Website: apple
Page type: customer-info-address
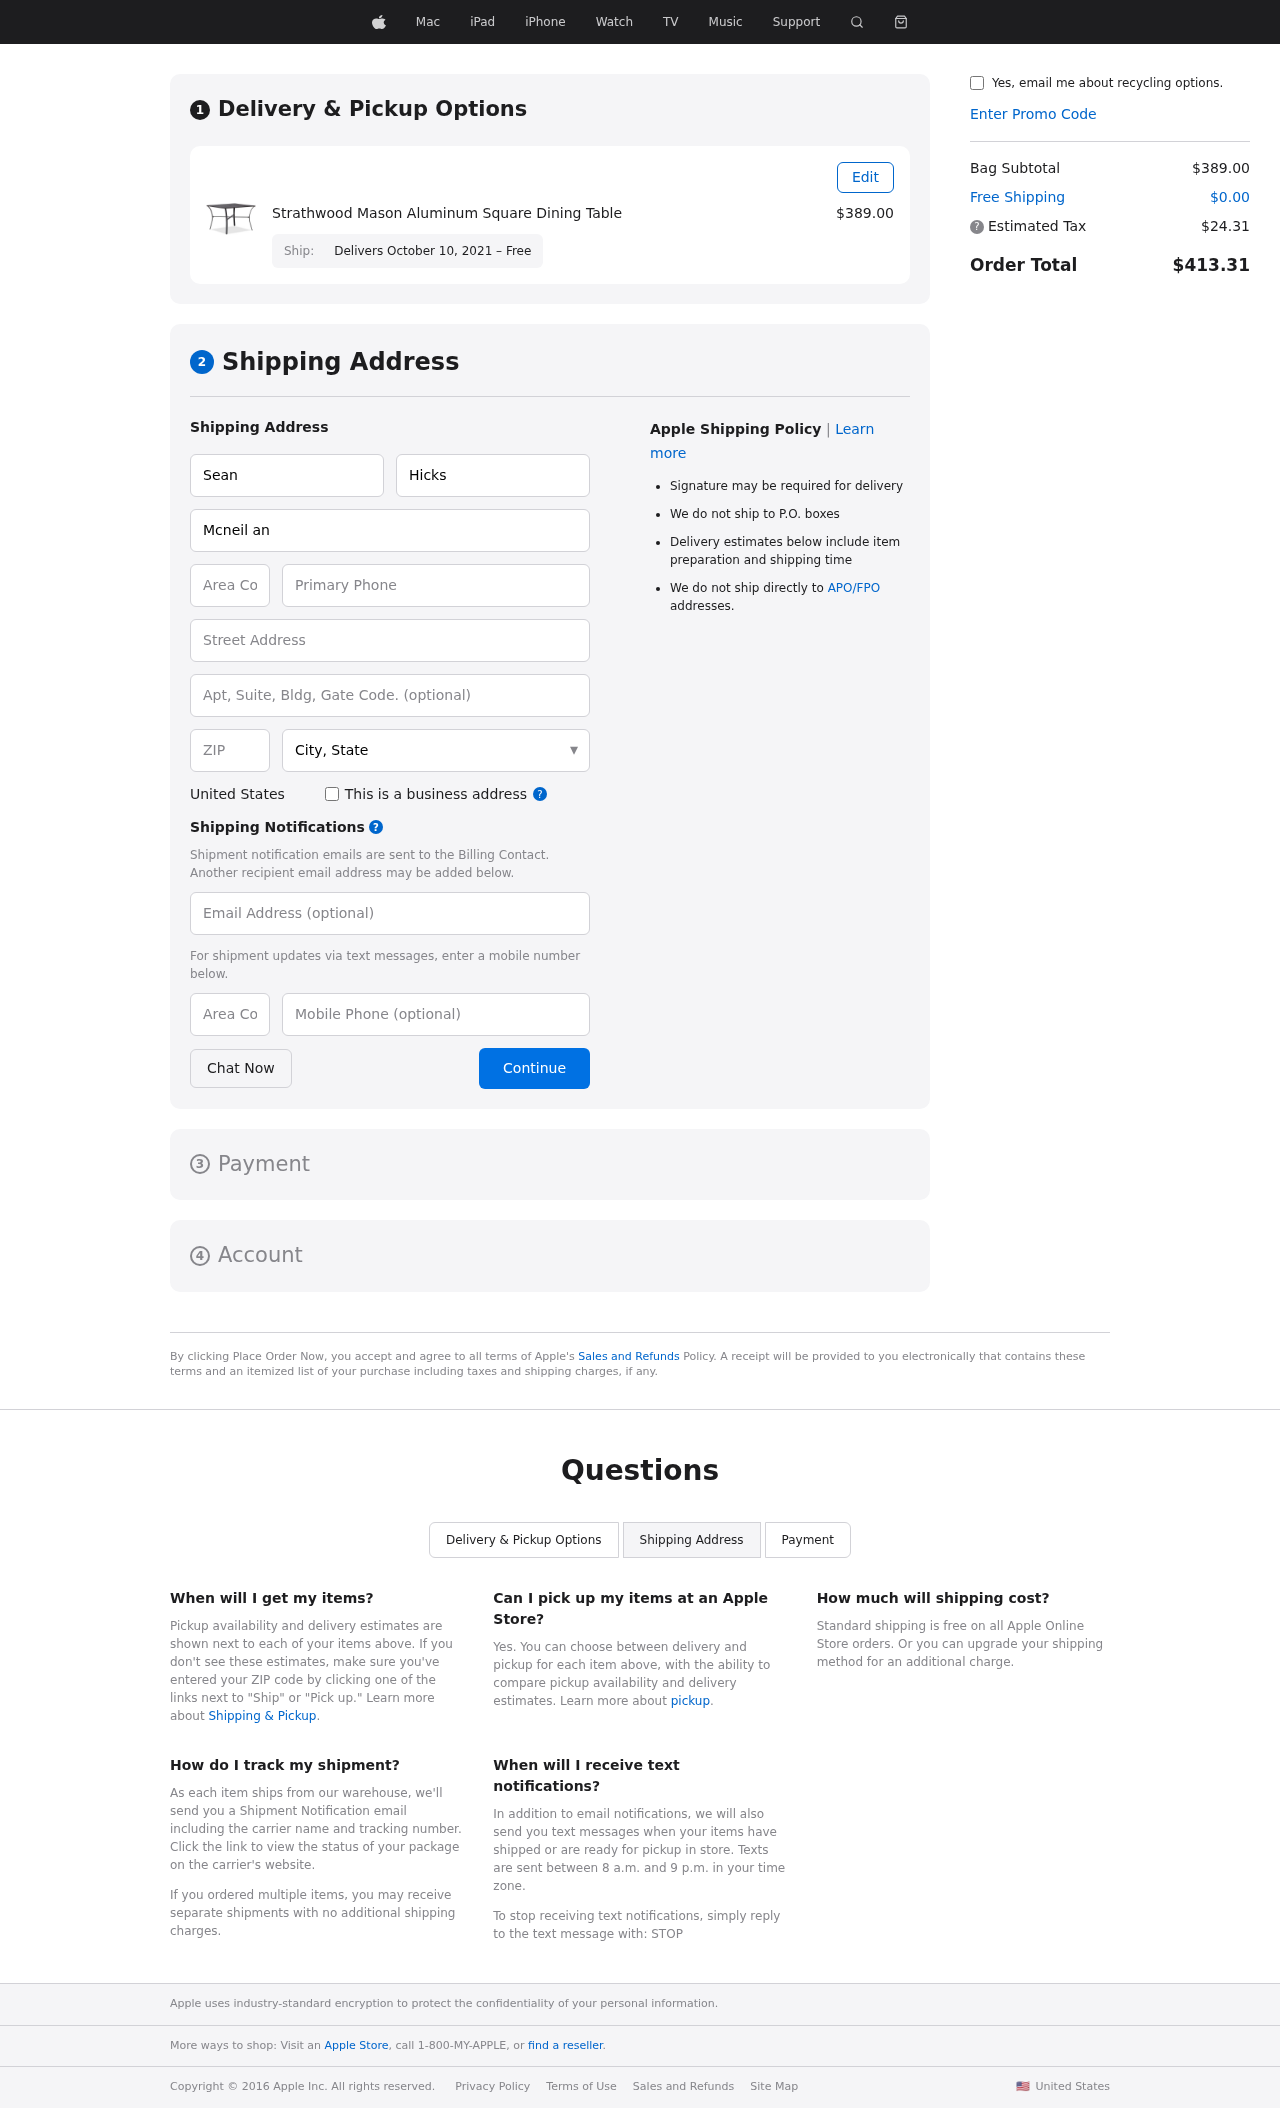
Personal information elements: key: PII_CITY_STATE
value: Robinsonburgh, VI
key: PII_COMPANY
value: Mcneil and Sons
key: PII_COUNTRY
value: United States
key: PII_EMAIL
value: seanhicks@hotmail.com
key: PII_FIRSTNAME
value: Sean
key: PII_LASTNAME
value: Hicks
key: PII_PHONE
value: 9928732094
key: PII_PHONE_AREA
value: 992
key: PII_POSTCODE
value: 76985
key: PII_STREET
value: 779 Jerry Square
Product elements: key: PRODUCT1_NAME
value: Strathwood Mason Aluminum Square Dining Table
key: PRODUCT1_PRICE
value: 389
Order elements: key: ORDER_DELIVERY_DATE
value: Delivers October 10, 2021 – Free
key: ORDER_SUBTOTAL
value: $389.00
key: ORDER_SHIPPING_COST
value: $0.00
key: ORDER_TAX
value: $24.31
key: ORDER_TOTAL
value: $413.31